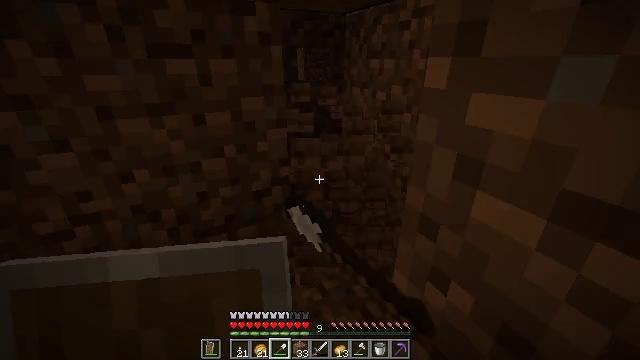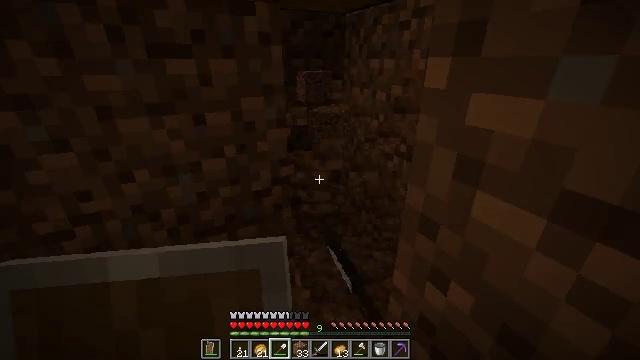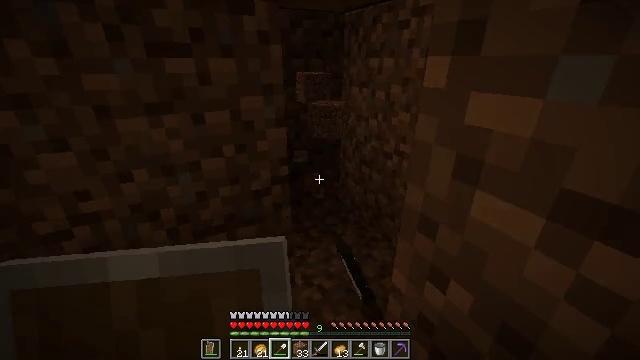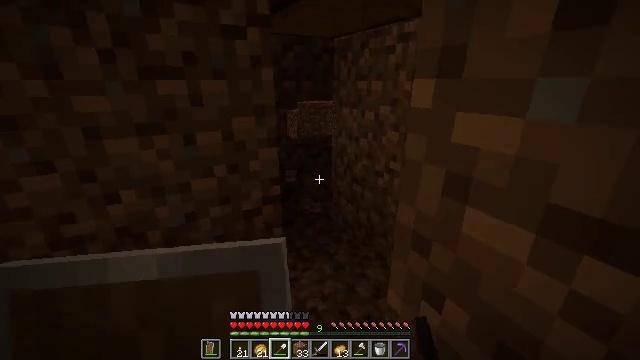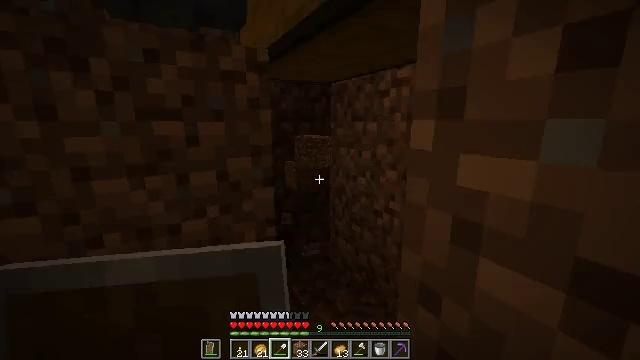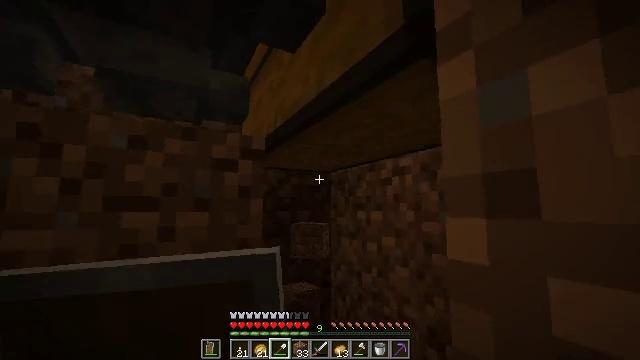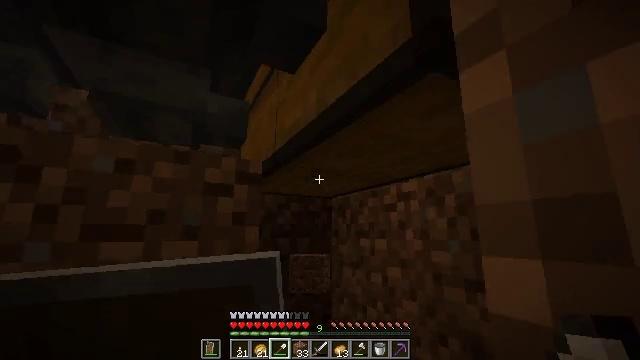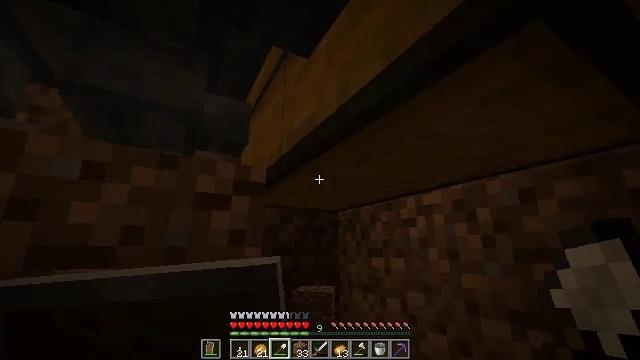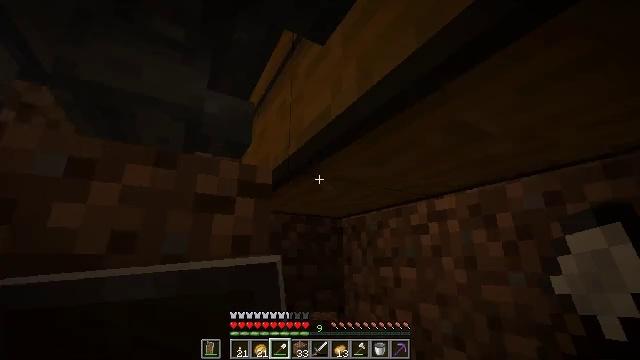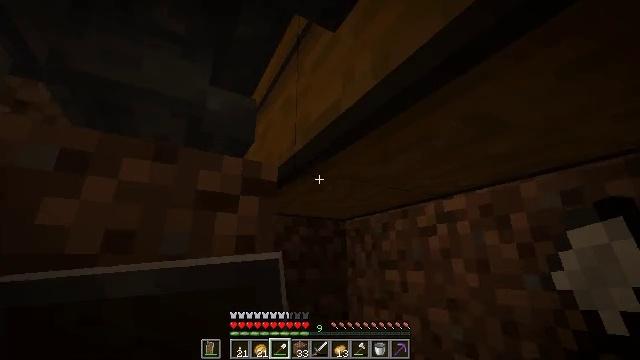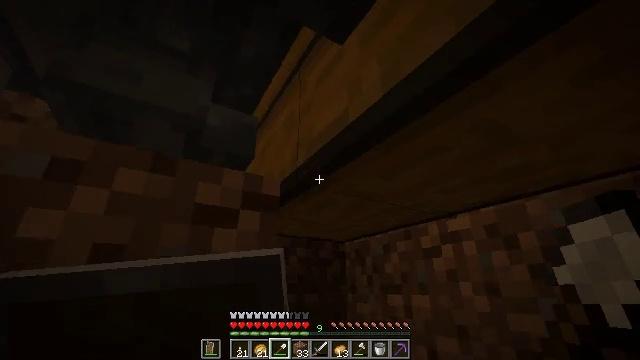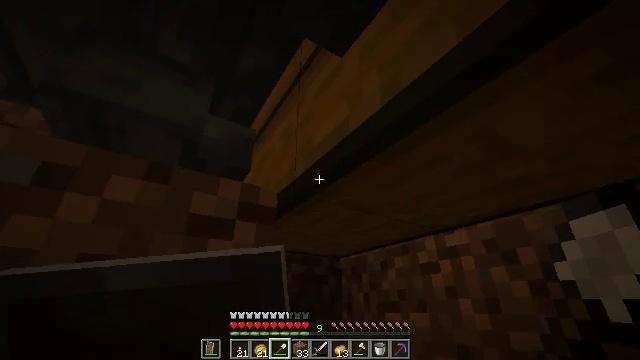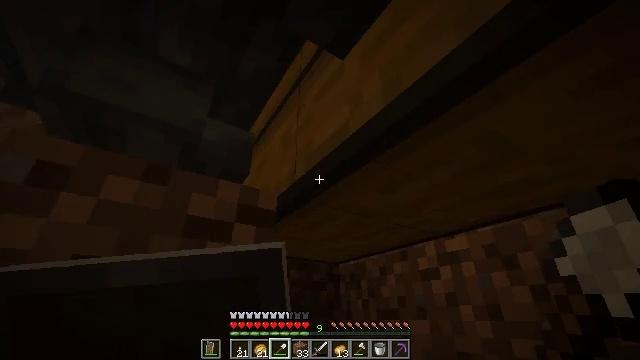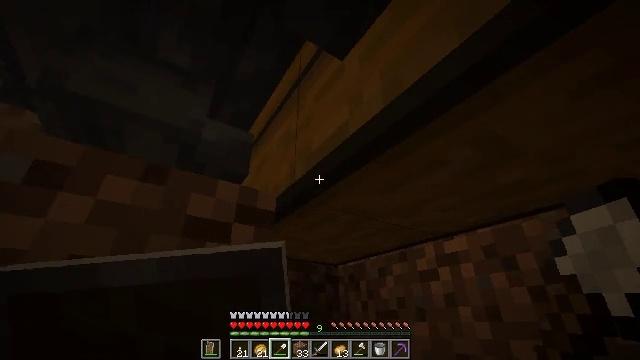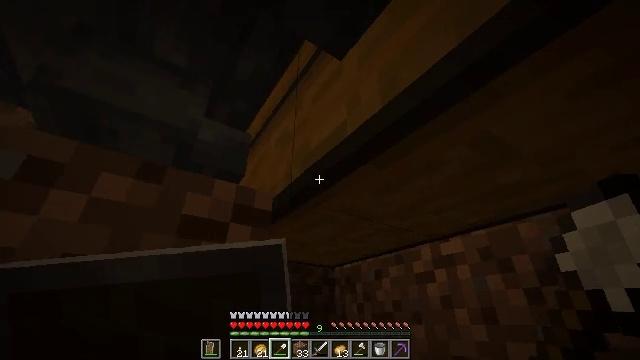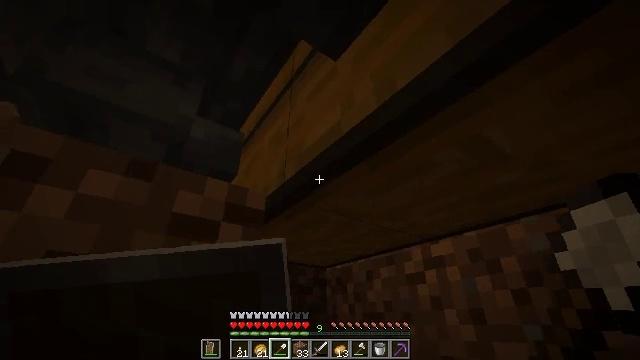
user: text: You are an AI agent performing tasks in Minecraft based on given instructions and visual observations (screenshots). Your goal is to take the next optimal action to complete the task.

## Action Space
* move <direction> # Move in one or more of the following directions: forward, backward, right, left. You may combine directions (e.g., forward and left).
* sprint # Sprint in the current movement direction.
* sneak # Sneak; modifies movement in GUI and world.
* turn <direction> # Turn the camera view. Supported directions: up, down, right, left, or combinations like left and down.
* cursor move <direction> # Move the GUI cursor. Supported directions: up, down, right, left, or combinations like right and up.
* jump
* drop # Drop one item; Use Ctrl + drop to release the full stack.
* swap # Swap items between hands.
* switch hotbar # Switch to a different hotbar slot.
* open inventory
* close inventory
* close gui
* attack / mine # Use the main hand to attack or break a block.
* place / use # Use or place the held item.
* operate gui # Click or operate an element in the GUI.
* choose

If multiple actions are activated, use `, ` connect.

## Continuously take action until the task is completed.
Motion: motion action
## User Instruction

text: Mine a chest to move it.
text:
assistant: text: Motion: attack / mine
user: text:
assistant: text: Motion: no_op
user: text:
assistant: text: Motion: turn right and up
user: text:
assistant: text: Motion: move forward, turn up
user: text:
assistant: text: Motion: move forward, turn up
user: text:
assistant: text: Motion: move forward, turn up
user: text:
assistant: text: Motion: move forward, turn up
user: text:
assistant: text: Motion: turn up
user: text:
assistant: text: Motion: no_op
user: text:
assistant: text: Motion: turn right and up
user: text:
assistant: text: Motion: turn right and up
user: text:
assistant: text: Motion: turn up
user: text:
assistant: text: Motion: no_op
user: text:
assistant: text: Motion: no_op
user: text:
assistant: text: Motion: turn right
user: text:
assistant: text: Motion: no_op
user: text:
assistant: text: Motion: no_op
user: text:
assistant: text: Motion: no_op
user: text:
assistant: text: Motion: no_op
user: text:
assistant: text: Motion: no_op
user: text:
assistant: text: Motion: turn right
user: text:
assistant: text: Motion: turn right
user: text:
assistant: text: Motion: no_op
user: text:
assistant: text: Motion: no_op
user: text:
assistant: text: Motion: no_op
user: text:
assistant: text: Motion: no_op
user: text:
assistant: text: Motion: no_op
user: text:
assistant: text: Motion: no_op
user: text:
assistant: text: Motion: no_op
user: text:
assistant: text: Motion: no_op